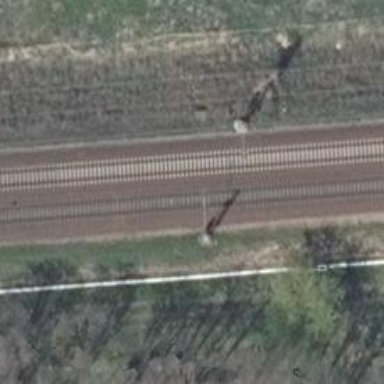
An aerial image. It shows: Milestone along the railway track with catenary mast.